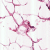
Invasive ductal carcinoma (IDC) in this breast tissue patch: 0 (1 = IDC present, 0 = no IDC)